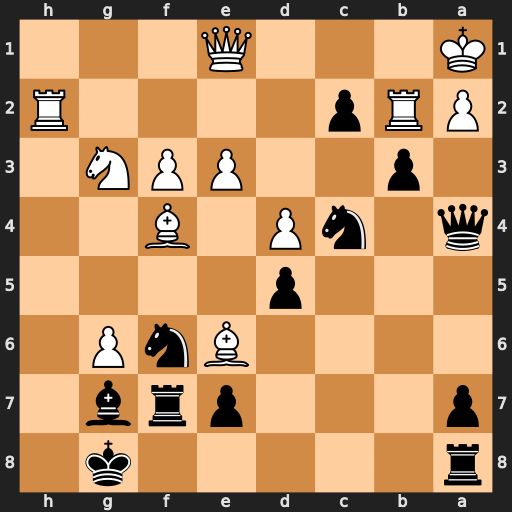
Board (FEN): r5k1/p3prb1/4BnP1/3p4/q1nP1B2/1p2PPN1/PRp4R/K3Q3
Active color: b
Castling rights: -
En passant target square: -
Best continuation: Nxb2 gxf7+ Kf8 Kxb2 Qxa2+